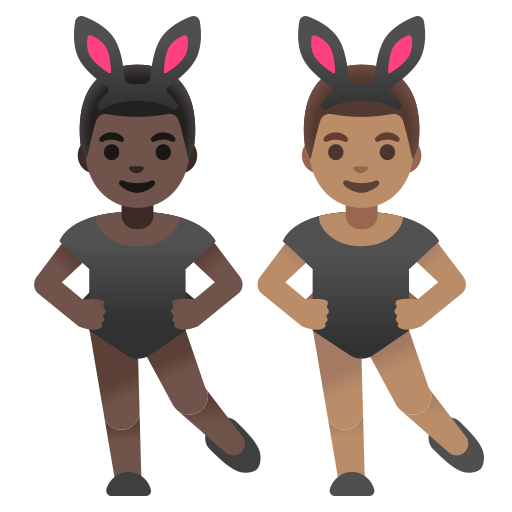
Emoji: 👨🏿‍🐰‍👨🏽